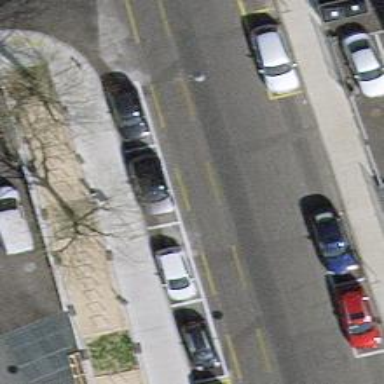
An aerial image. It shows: Residential road with asphalt surface. There is separate cycle lane and sidewalk. Trolley wires are also present along the road.